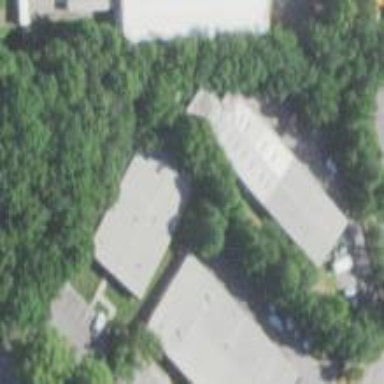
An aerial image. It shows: Commercial building.